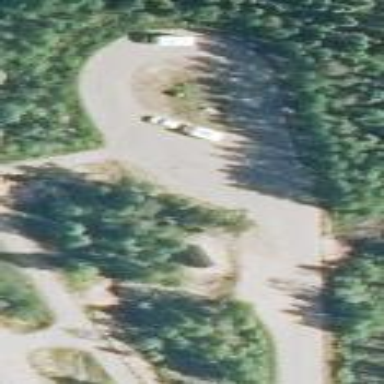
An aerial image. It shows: Rest area on the road.